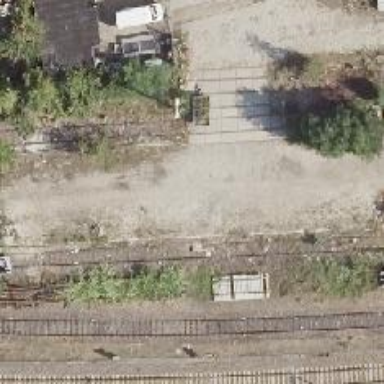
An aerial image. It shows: Disused railway.